Question: Hoping someone could let me know if this is possible as I have searched and couldn't come up with the desired effect I wanted.
I basically want to have the border hover to be centred so when you mouse over the links the border-bottom is centred. I would like the border width to be a fixed size around 20px and centered.
As you can see its really basic so far and the jsfiddle is here: <URL>
I want something like shown in the below image:
---

---
Thank you for any time you can spare!
Here's my code;
HTML
'''
<div id="wrap">
<div id="nav">
<ul>
<li><a href="#">Home</a></li>
<li><a href="#">About</a></li>
<li><a href="#">Projects</a></li>
<li><a href="#">Blog</a></li>
</ul>
</div>
</div>
'''
CSS
'''
#wrap {
width:40em;
height:3em;
margin:0 auto;
}
#nav {
float:right;
width:75%;
}
#nav ul {
display:inline;
list-style: none;
float: right;
}
#nav li {
float: left;
width:50px padding-right:1em;
}
#nav a {
text-align:center;
text-decoration:none;
color: #888;
font-size:1em;
float: left;
}
#nav a:hover {
color:#212121;
display:block;
width:20px;
margin:0 auto;
border-bottom:3px solid #000;
}
'''
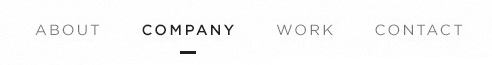
Answer: Use <URL> pseudo selector in combination with 'hover' pseudo selector.
'''
#nav a:hover:after{
content: "";
color:#212121;
display:block;
width:20px;
margin:0 auto;
border-bottom:3px solid #000;
}
'''
<URL>